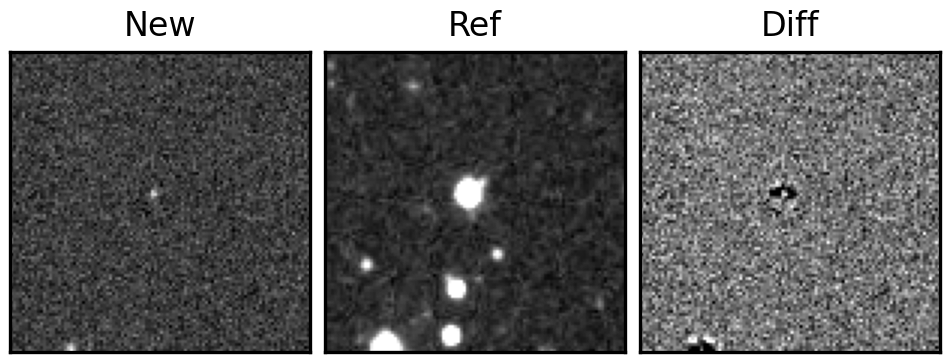
Label: bogus